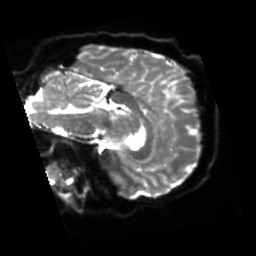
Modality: sbref
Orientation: sagittal
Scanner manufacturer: siemens
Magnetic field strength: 3 T
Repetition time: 4 s
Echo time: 0.0594 s